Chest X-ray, PA view. Patient: 65 years old, sex M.
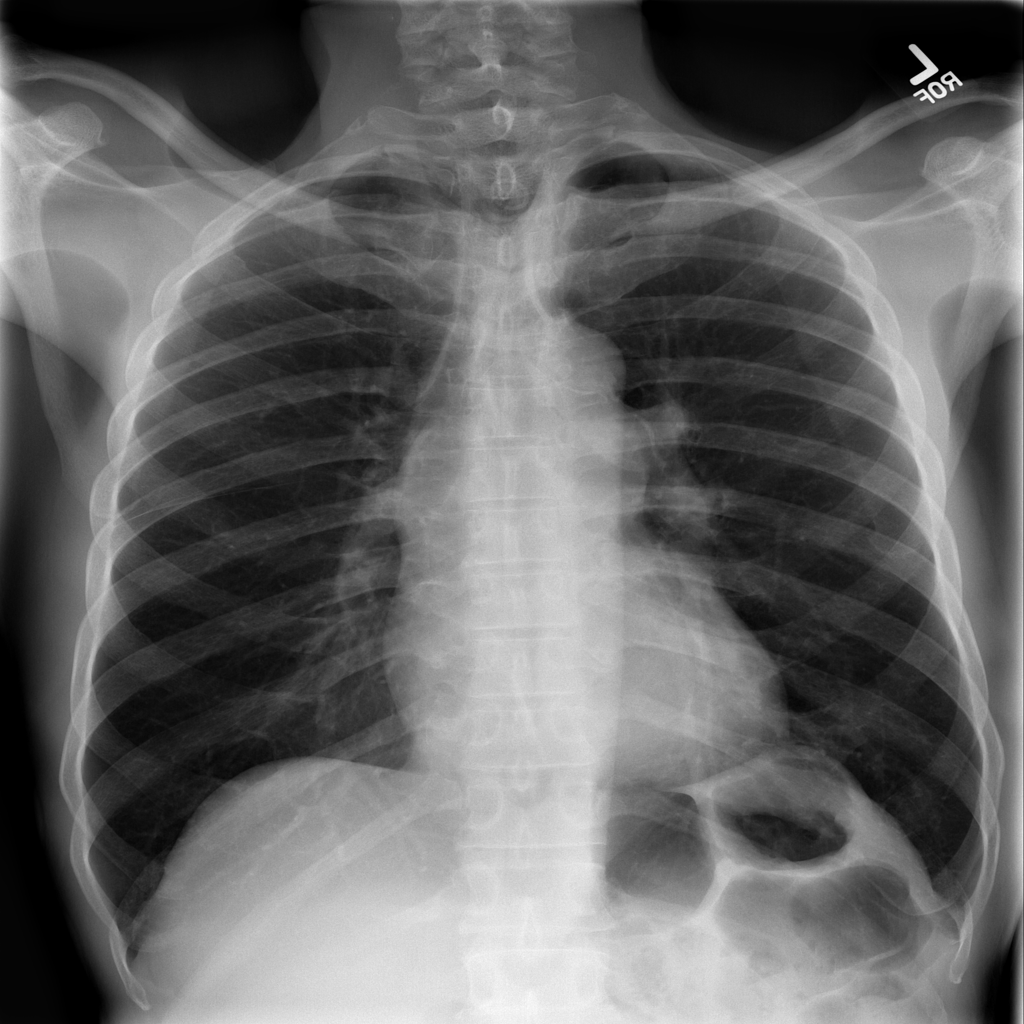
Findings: No Finding